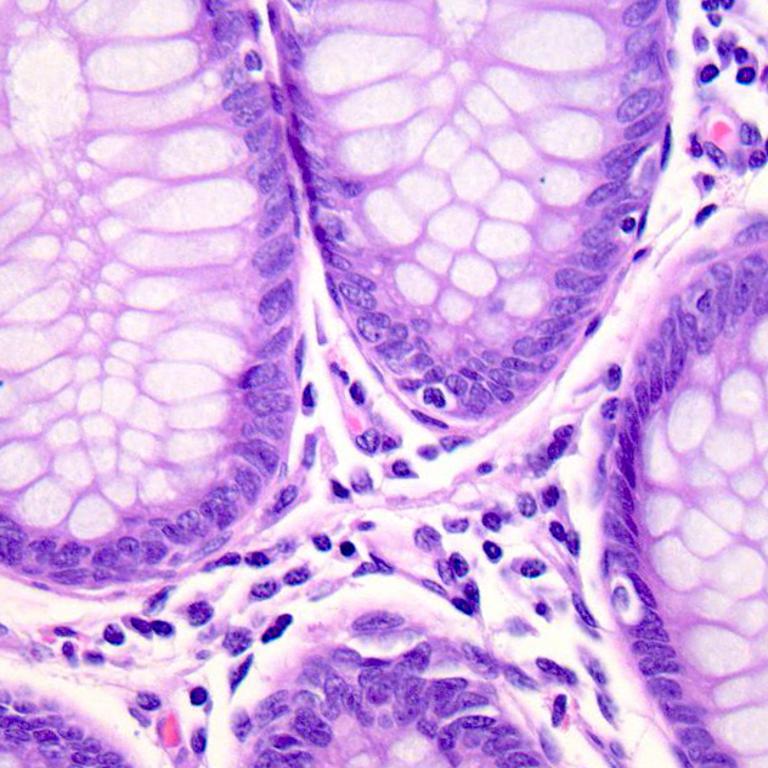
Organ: colon
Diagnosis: benign